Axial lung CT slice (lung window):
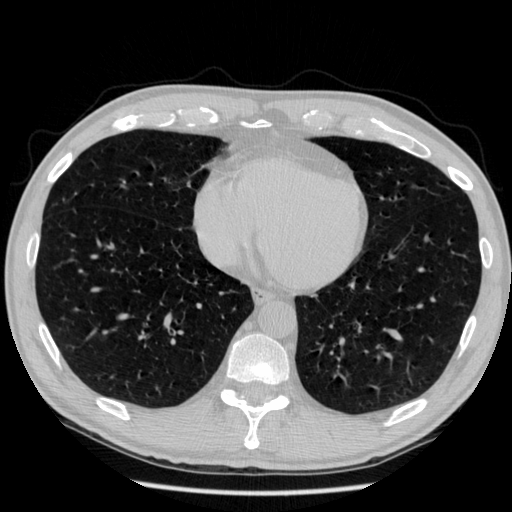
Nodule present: no